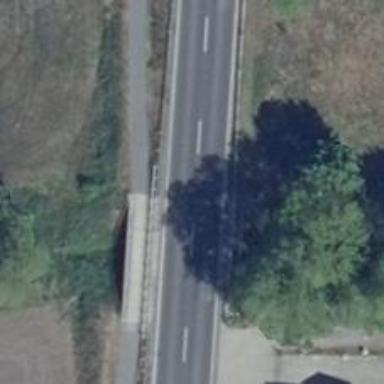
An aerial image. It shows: Secondary road on asphalt bridge.